Question: I'm required to automate an Excel file with Python, the problem is that the Excel has macro in it , when clicking on a macro button it presents a popup:

The popup message box itself has a button that I must click to proceed.
I've tried with both Win32com and Win32 API libraries in Python but I was unable to find any solution in the documentation.
my code is as follows :
'''
ms_excel_app = win32.gencache.EnsureDispatch('Excel.Application')
ms_excel_app.Visible = True
ms_excel_app.DisplayAlerts = False
template_file = r"C:\Templates_for_test\macro_test.xlsm"
ms_excel_file =ms_excel_app.Workbooks.Open(template_file)
ms_excel_file.DisplayAlerts = False
excel_sheet = ms_excel_file.ActiveSheet
# Opening a template file
ms_excel_file = ms_excel_app.Workbooks.Open(template_file)
spread_sheet = ms_excel_file.ActiveSheet
# Click on 'Current date and time' macro button
ms_excel_app.Application.Run("Sheet1.CommandButton1_Click")
# TODO verify verify timestamp and click ok- popup appears verify date and time format : dd/mm/yyyy hh:mm:ss
timestamp_message = time.strftime("%d/%m/%Y %H:%M:%S")
'''
what I'm trying to do is to identify the popup in the screenshot and click on the 'OK' button
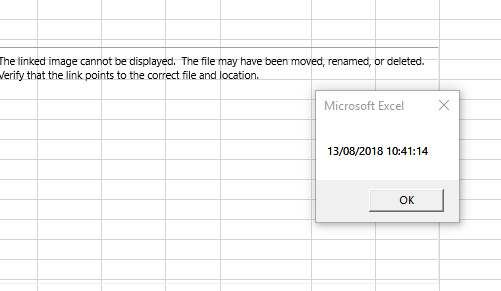
Answer: A bit late, just post a solution since I faced the same case.
The message box gets Excel application stuck and accordingly blocks your main process. So, a general solution:
- - -
As you're using 'pywin32', it can also be used to catch and close message box. A 'Thread' class to do the job:
'''
# ButtonClicker.py
import time
from threading import Thread, Event
import win32gui, win32con
class ButtonClicker(Thread):
def __init__(self, title:str, interval:int):
Thread.__init__(self)
self._title = title
self._interval = interval
self._stop_event = Event()
def stop(self):
'''Stop thread.'''
self._stop_event.set()
@property
def stopped(self):
return self._stop_event.is_set()
def run(self):
while not self.stopped:
try:
time.sleep(self._interval)
self._close_msgbox()
except Exception as e:
print(e, flush=True)
def _close_msgbox(self):
# find the top window by title
hwnd = win32gui.FindWindow(None, self._title)
if not hwnd: return
# find child button
h_btn = win32gui.FindWindowEx(hwnd, None,'Button', None)
if not h_btn: return
# show text
text = win32gui.GetWindowText(h_btn)
print(text)
# click button
win32gui.PostMessage(h_btn, win32con.WM_LBUTTONDOWN, None, None)
time.sleep(0.2)
win32gui.PostMessage(h_btn, win32con.WM_LBUTTONUP, None, None)
time.sleep(0.2)
'''
Finally, your code may look like:
'''
from ButtonClicker import ButtonClicker
# 1. start a child thread
# ButtonClicker instance tries to catch window with specified 'title' at a user defined frequency.
# In your case, the default title for Excel message box is 'Microsoft Excel'.
listener = ButtonClicker("Microsoft Excel", 3)
listener.start()
# 2. do your work with Excel file as before
# though it might be blocked by message box, the concurrent child thread will close it
ms_excel_app = win32.gencache.EnsureDispatch('Excel.Application')
ms_excel_app.Visible = True
ms_excel_app.DisplayAlerts = False
template_file = r"C:\Templates_for_test\macro_test.xlsm"
...
# 3. close the child thread finally
listener.stop()
'''